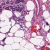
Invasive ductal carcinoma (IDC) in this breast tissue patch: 1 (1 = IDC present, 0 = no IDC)